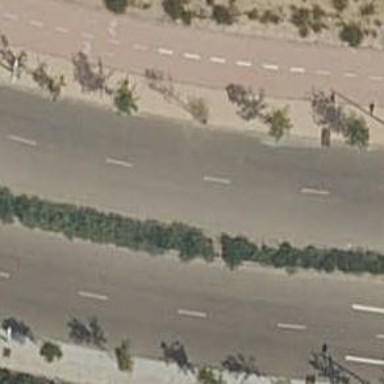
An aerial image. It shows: Smoothly paved residential road.